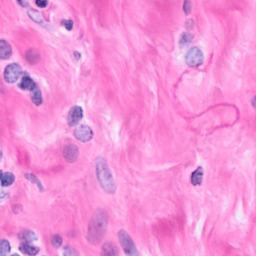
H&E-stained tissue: Breast